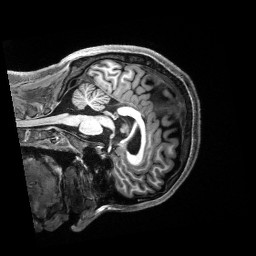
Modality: T1w
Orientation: sagittal
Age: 21
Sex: female
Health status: healthy
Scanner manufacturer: siemens
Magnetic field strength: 3 T
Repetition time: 2.5 s
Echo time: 0.00222 s